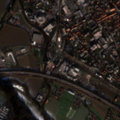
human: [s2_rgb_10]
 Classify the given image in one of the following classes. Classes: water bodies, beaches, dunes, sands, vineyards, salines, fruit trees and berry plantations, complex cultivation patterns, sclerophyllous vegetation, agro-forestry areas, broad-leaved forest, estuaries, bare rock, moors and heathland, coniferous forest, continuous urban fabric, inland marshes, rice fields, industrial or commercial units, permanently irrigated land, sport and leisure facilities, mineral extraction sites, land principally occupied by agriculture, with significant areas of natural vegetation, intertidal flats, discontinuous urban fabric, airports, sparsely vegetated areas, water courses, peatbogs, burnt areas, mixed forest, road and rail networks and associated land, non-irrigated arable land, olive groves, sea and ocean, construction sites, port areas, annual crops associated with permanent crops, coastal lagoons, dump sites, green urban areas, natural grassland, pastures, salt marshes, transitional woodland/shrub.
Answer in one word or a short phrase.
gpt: discontinuous urban fabric, non-irrigated arable land, mixed forest